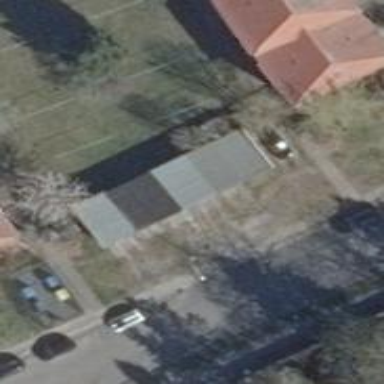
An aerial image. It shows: Group of garages.